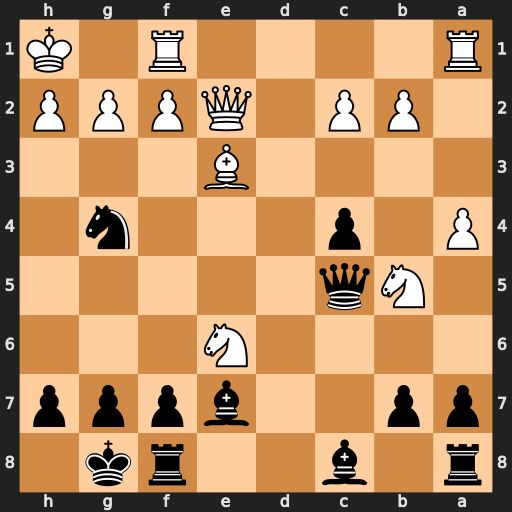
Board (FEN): r1b2rk1/pp2bppp/4N3/1Nq5/P1p3n1/4B3/1PP1QPPP/R4R1K
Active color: b
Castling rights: -
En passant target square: -
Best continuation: Qh5 h3 Bxe6